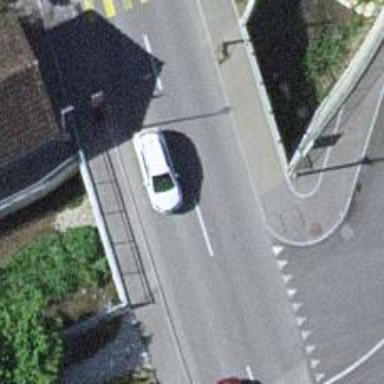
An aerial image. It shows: Uncontrolled zebra crossing on the road.